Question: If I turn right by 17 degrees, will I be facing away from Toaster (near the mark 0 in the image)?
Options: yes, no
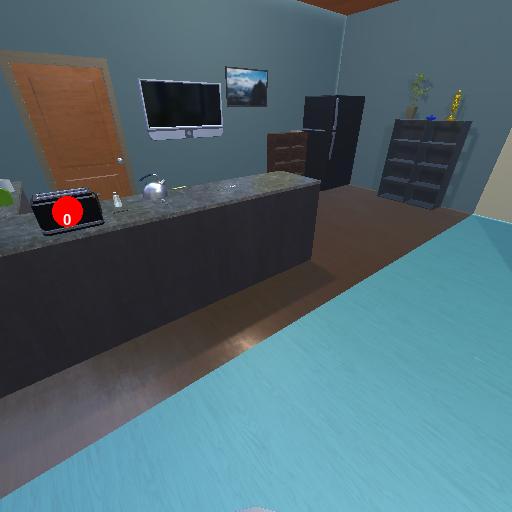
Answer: yes